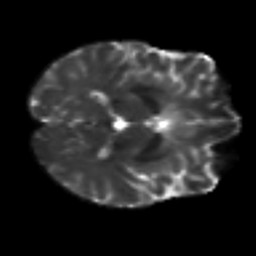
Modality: T2w
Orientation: axial
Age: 43
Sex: male
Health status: ill
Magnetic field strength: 3 T
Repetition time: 8.4 s
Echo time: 0.0926 s